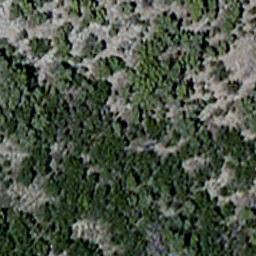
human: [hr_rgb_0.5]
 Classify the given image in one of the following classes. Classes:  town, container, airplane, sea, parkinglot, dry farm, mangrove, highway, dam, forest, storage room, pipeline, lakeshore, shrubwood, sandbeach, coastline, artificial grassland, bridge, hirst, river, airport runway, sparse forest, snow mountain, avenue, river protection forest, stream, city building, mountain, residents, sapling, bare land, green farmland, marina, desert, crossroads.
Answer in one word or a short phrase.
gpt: sparse forest